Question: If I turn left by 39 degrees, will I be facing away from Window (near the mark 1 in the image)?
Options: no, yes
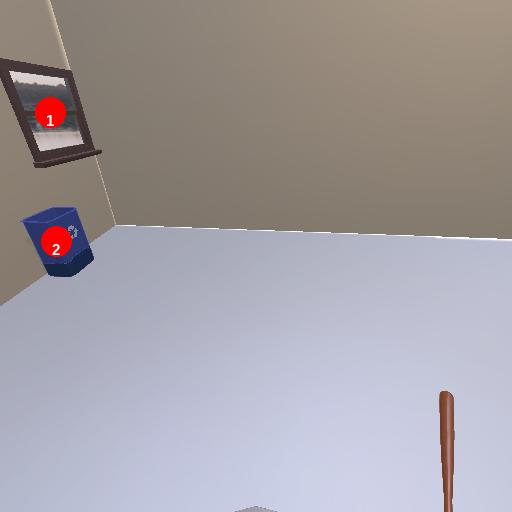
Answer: no